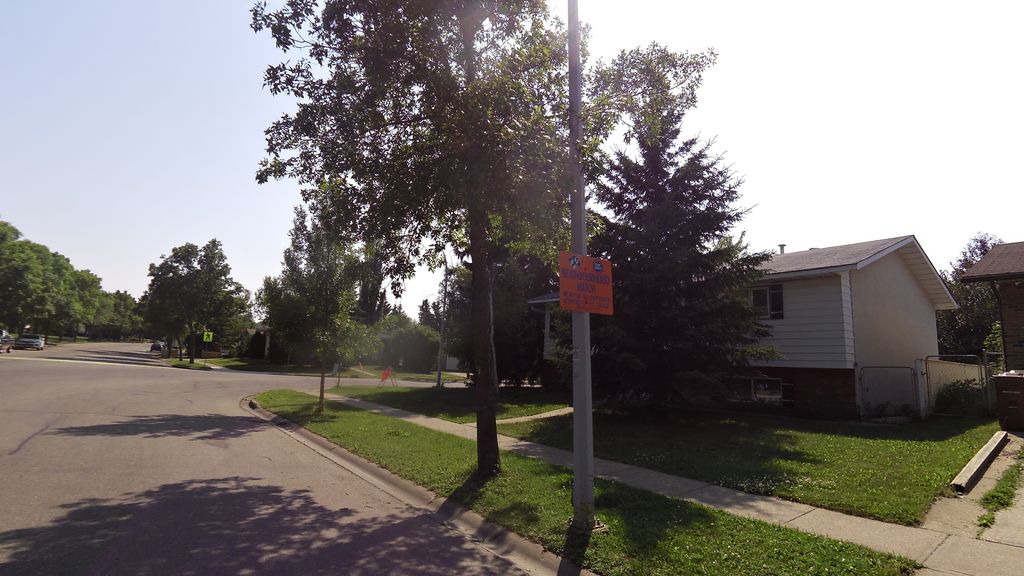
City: edmonton